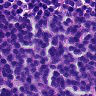
Metastatic tissue present: no